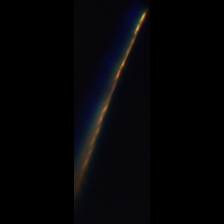
Taxon: Psuedo-nitzschia
Group: Diatoms